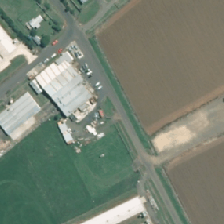
Land cover: urban_build_up